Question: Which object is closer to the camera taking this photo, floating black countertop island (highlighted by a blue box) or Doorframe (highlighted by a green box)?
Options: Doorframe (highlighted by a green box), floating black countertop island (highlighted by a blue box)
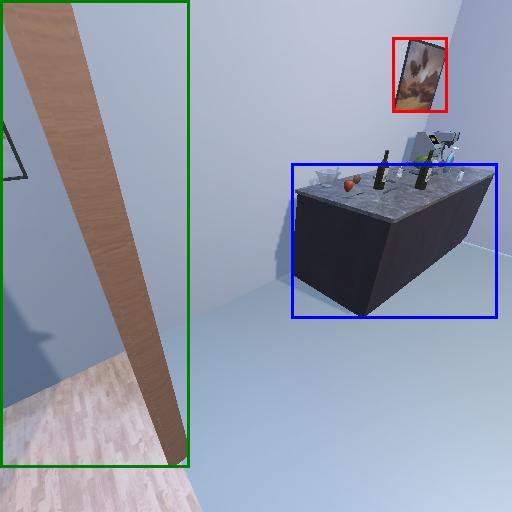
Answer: Doorframe (highlighted by a green box)